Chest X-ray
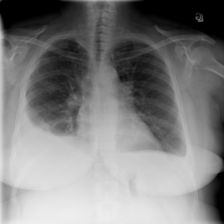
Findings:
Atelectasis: negative
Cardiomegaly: negative
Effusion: negative
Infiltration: negative
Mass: negative
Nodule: negative
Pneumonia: negative
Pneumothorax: negative
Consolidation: negative
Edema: negative
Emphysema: negative
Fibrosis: negative
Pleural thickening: negative
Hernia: negative